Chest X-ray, PA view. Patient: 76 years old, sex M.
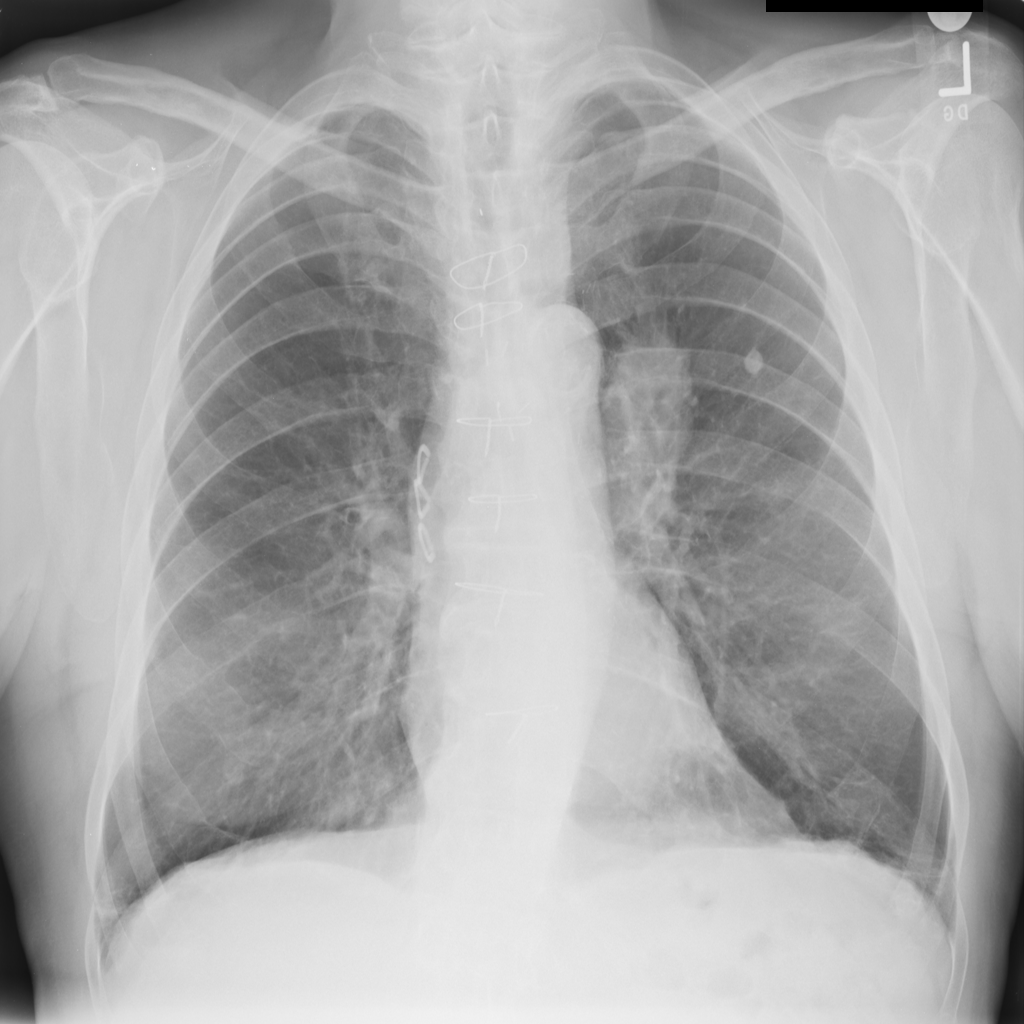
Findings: Emphysema